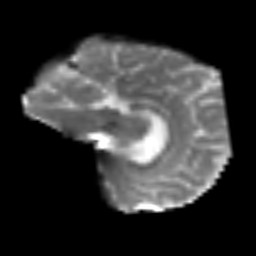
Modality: T2w
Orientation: sagittal
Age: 58
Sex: female
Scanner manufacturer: siemens
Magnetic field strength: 3 T
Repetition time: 3.2 s
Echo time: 0.081 s